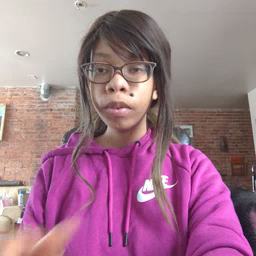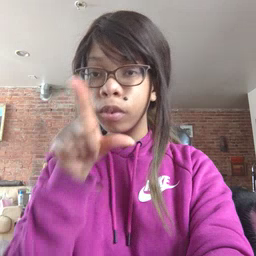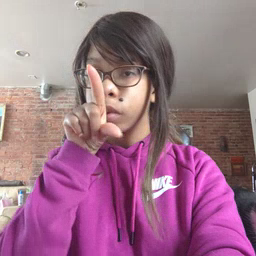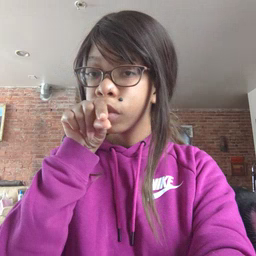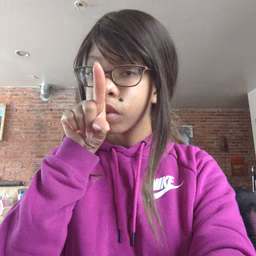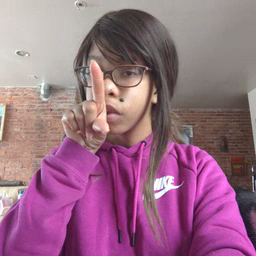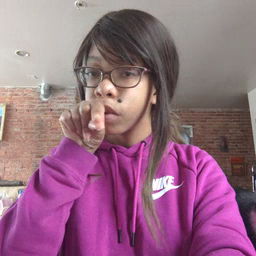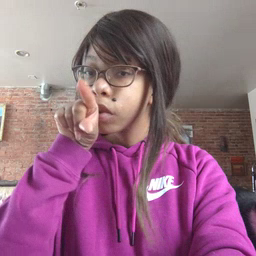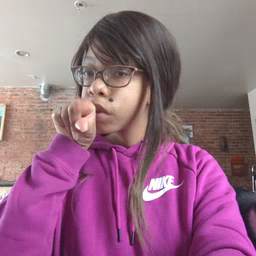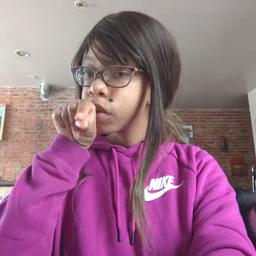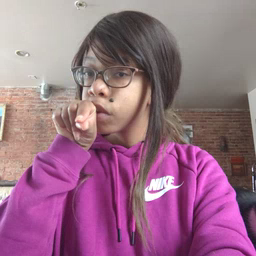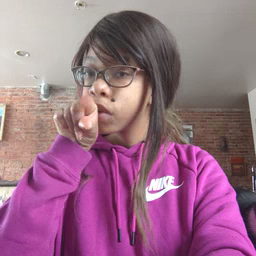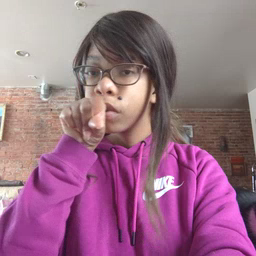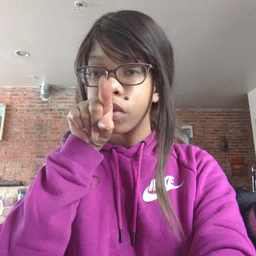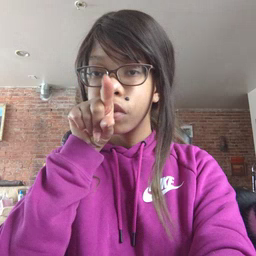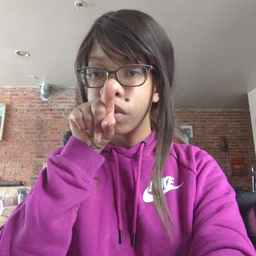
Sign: bird